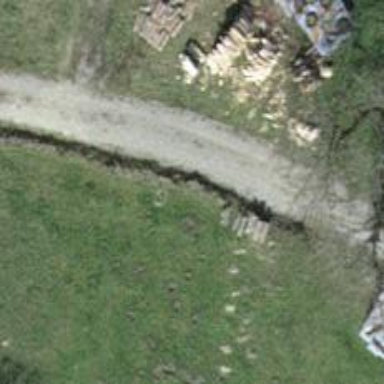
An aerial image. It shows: Track road with grade3 tracktype.